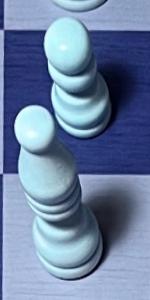
Label: Bishop_White